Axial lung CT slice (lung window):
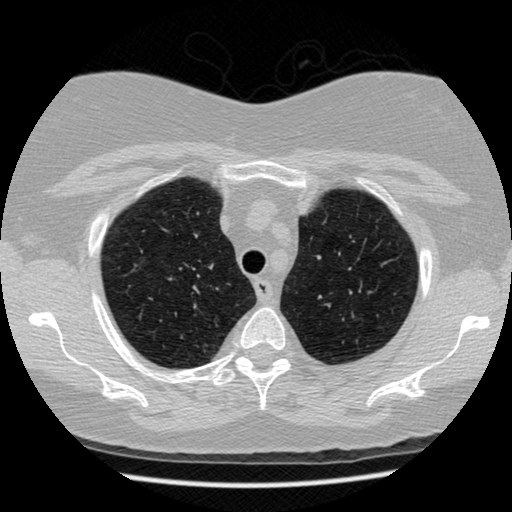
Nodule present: no